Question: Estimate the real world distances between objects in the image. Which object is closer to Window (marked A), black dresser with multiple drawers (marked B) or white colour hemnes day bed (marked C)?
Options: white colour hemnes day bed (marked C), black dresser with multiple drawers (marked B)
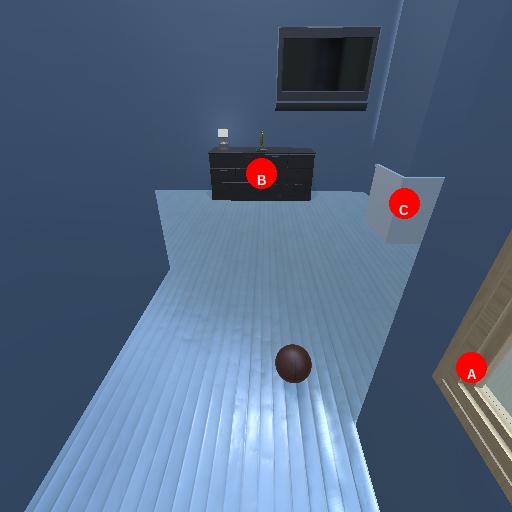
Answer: white colour hemnes day bed (marked C)